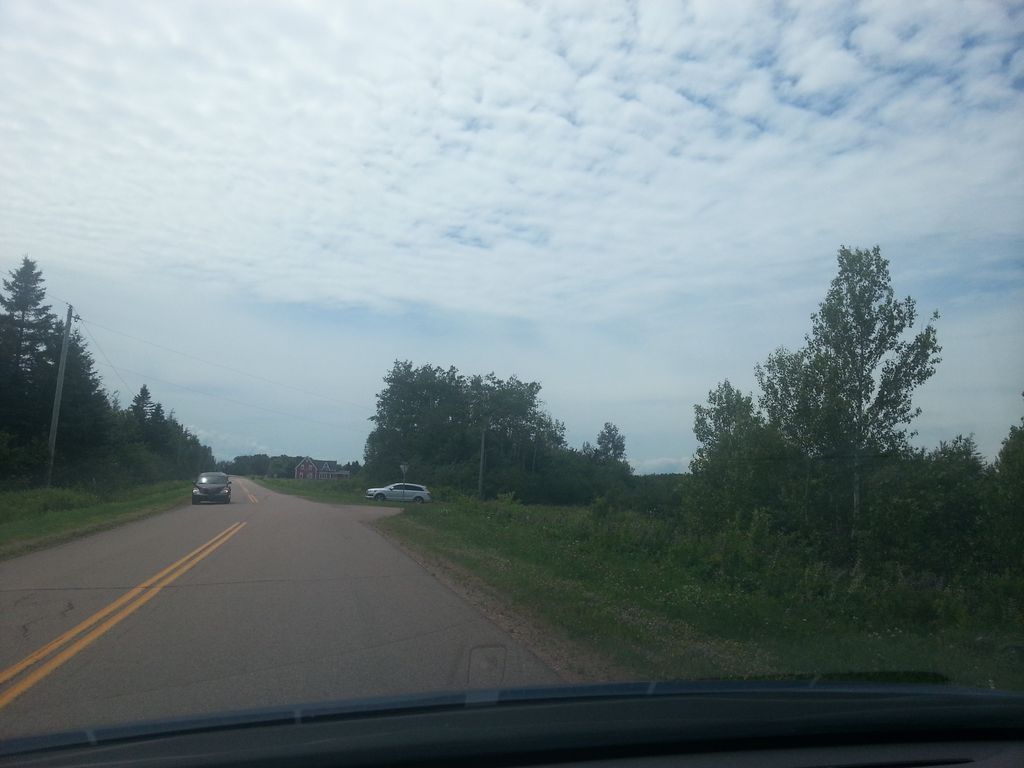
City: charlottetown